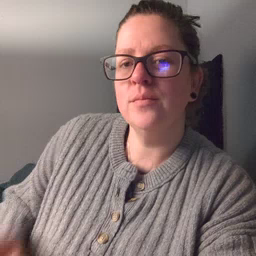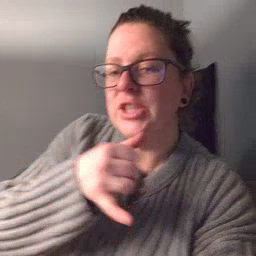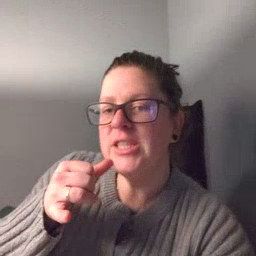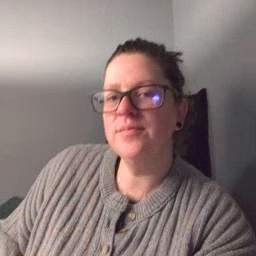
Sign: jeans